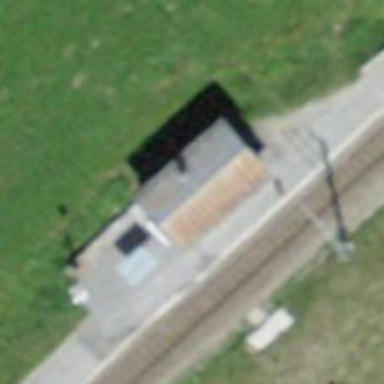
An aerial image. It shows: Halt on the railway.